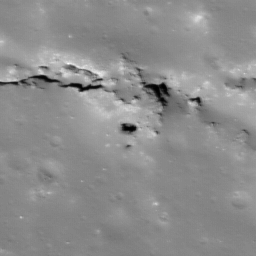
Pit: Jackson 4
Host crater: Jackson
Host type: impact_melt
Lunar coordinates: latitude 21.764, longitude 197.12